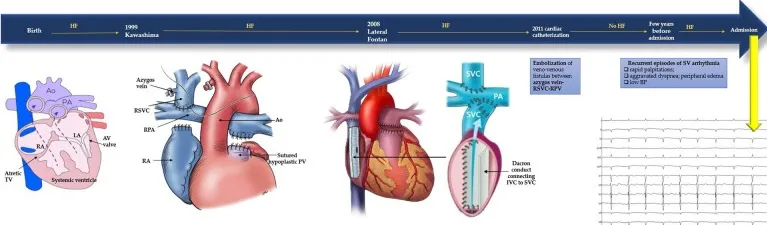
Timeline of the patient's medical history with corrective surgeries (Kawashima procedure, lateral Fontan procedure, cardiac catheterisation) and current symptoms. At admission baseline ECG and TTE were performed. Baseline electrocardiogram: sinus rhythm with slightly wide QRS complex suggestive of non-specific intraventricular conduction delay, left anterior fascicular block and diffuse negative T waves. Transthoracic echocardiography: one ventricle with conserved systolic function, 50%-55% visually estimated; minimal regurgitation of the atrioventricular valve. Apparently only one atrium (the interatrial septum was not visualized); inside of it was present the venous conduct with laminarly flux. It was also viewed the rudiment of the right ventricle. The aorta had complete dextroposition and was slightly more anterior than the pulmonary artery. The aortic valve was tricuspid, with no significant regurgitation. At the left of the aorta, it was also visible the pulmonary artery with a hypoplastic pulmonary valve.
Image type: radiology (ct)